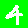
Digit: 4